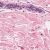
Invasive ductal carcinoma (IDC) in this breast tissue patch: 0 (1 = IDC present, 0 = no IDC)